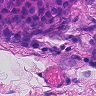
Metastatic tissue present: yes